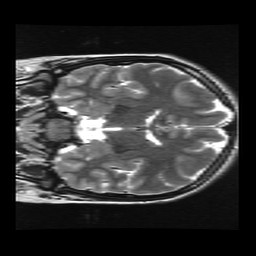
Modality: T2w
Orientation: coronal
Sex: female
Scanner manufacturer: ge
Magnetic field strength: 3 T
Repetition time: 5 s
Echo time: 0.1017 s